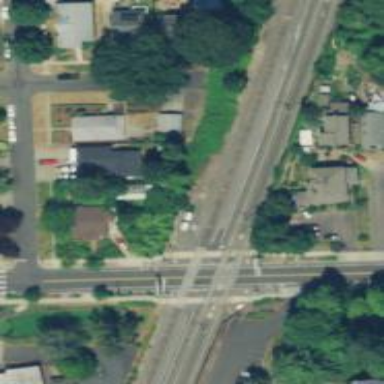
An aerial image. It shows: Railway crossing.